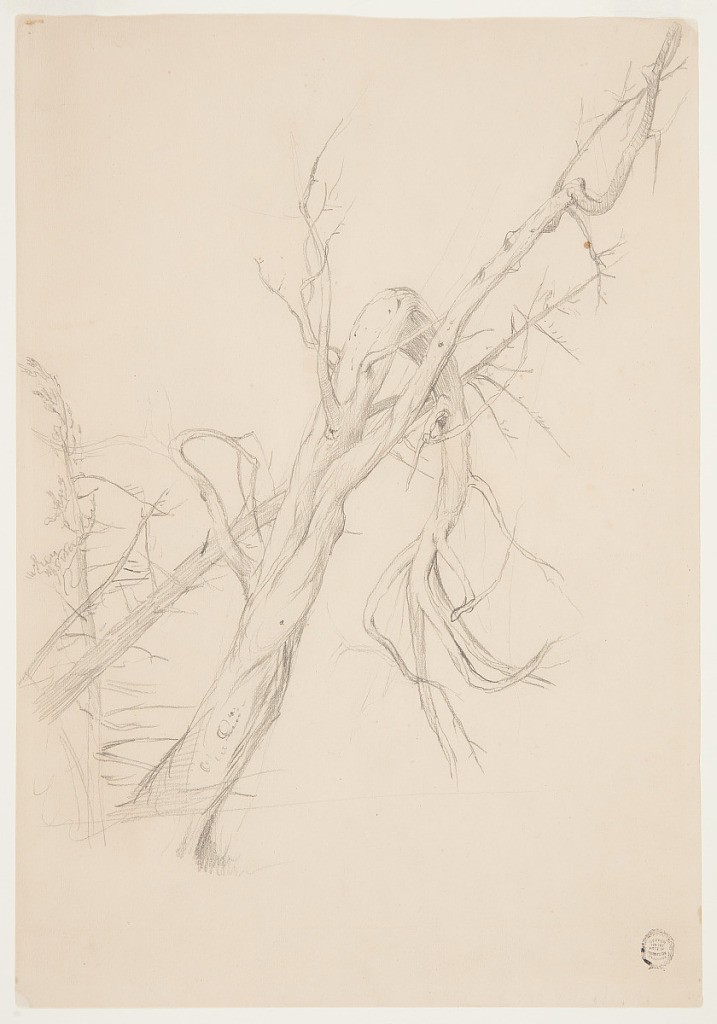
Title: Gnarled Dead Tree
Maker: Frederic Edwin Church, American, 1826–1900
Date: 1851–52
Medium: Graphite on tan wove paper; verso: graphite
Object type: Drawing
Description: Botanical sketch showing a view of a gnarled, dead tree, likely on Grand Manan Island in Canada. Dominating the composition, the tree is situated diagonally, from lower left to upper right. One of its primary boughs turns in the opposite direction at upper center and twists downward. In the background at left, an upright evergreen tree is loosely sketched.

Verso: Botanical and figure sketches of a gnarled and dead tree, likely on Grand Manan Island in Canada, and two caricature heads. Situated diagonally along the composition's vertical axis, the tree has several twisting and pointed branches. At upper left, two caricature heads are include. The uppermost one is a head in profile, with large lips and nose, and bushy eyebrows. The other face below it--shown frontally--has an exaggerated, almost grotesque expression of anger. His heavily furrowed forehead emphasizes his furious, downward eyebrows that partially cover snake-like eyes. His cheeks, mouth, and jaw are downturned in an emphasized manner, and somewhat large ears stick out from a mostly bald head topped with a small tuft of hair.